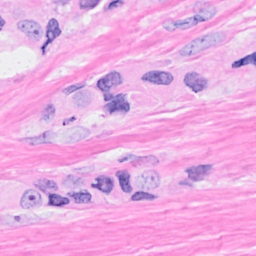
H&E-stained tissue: Breast